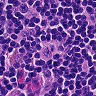
Metastatic tissue present: no